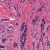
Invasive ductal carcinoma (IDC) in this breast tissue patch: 1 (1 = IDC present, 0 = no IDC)